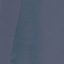
Label: SeaLake